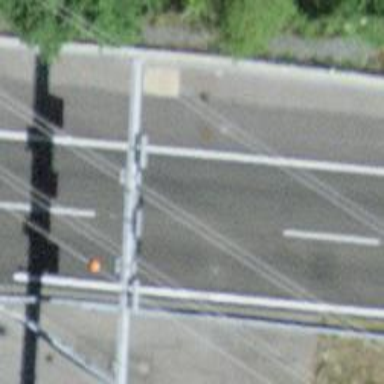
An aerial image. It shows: Road with traffic signals controlled by signal gantry.